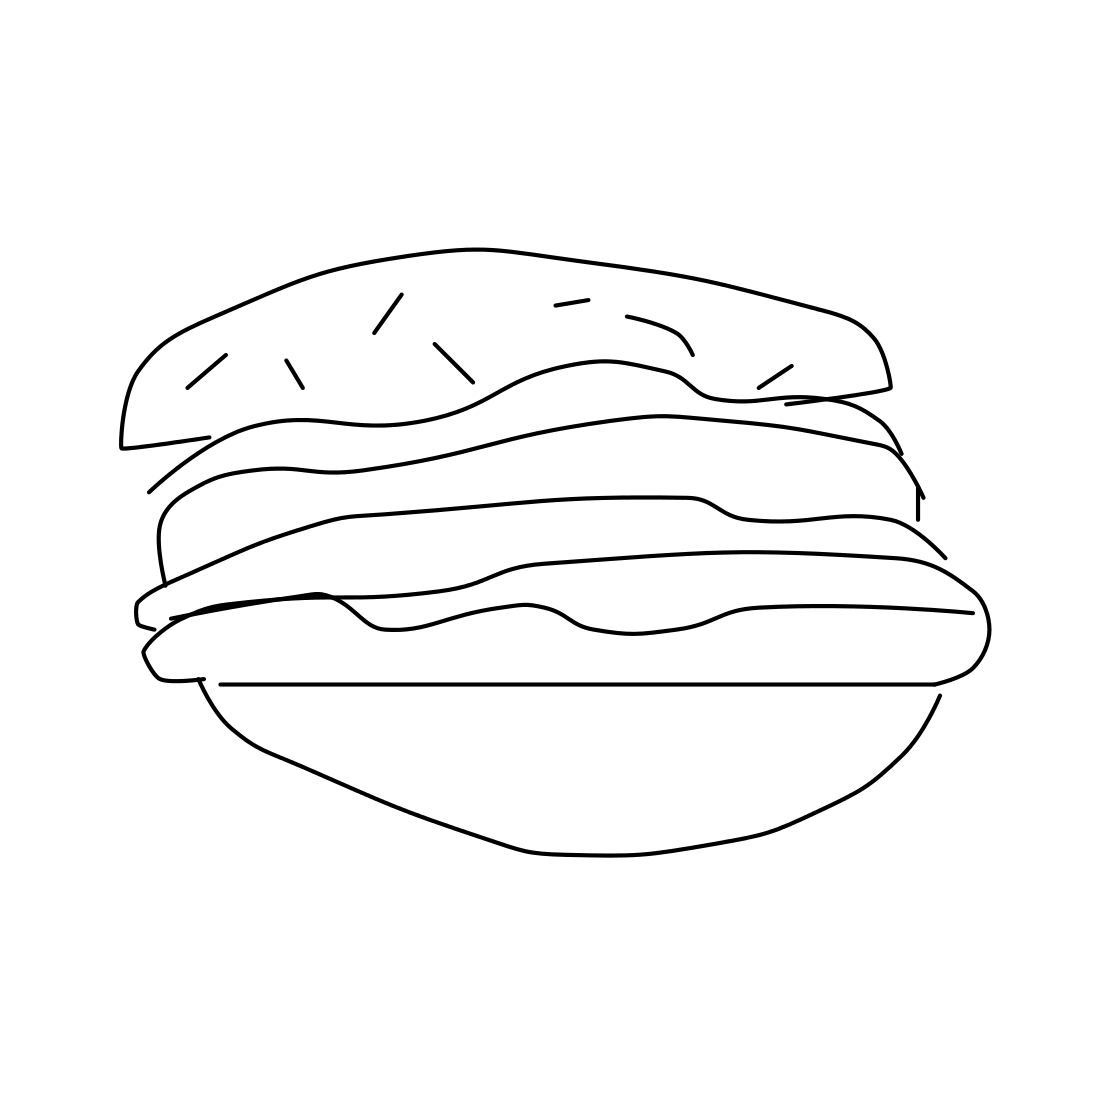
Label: hamburger